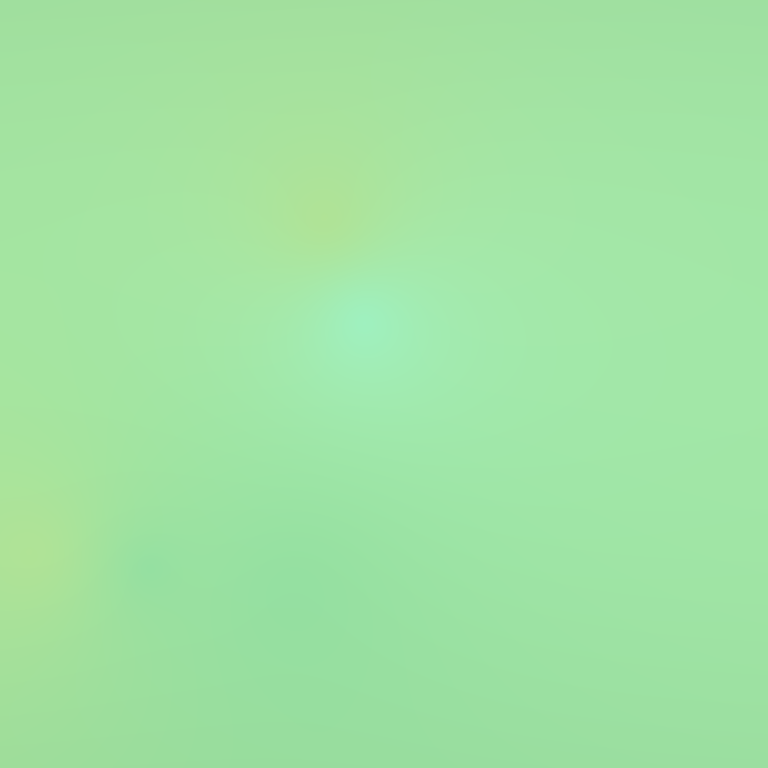
Abstract light effect, smooth blend from soft green to light yellow, calm atmosphere, diffuse glow, no room, no furniture, no objects.